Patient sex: M
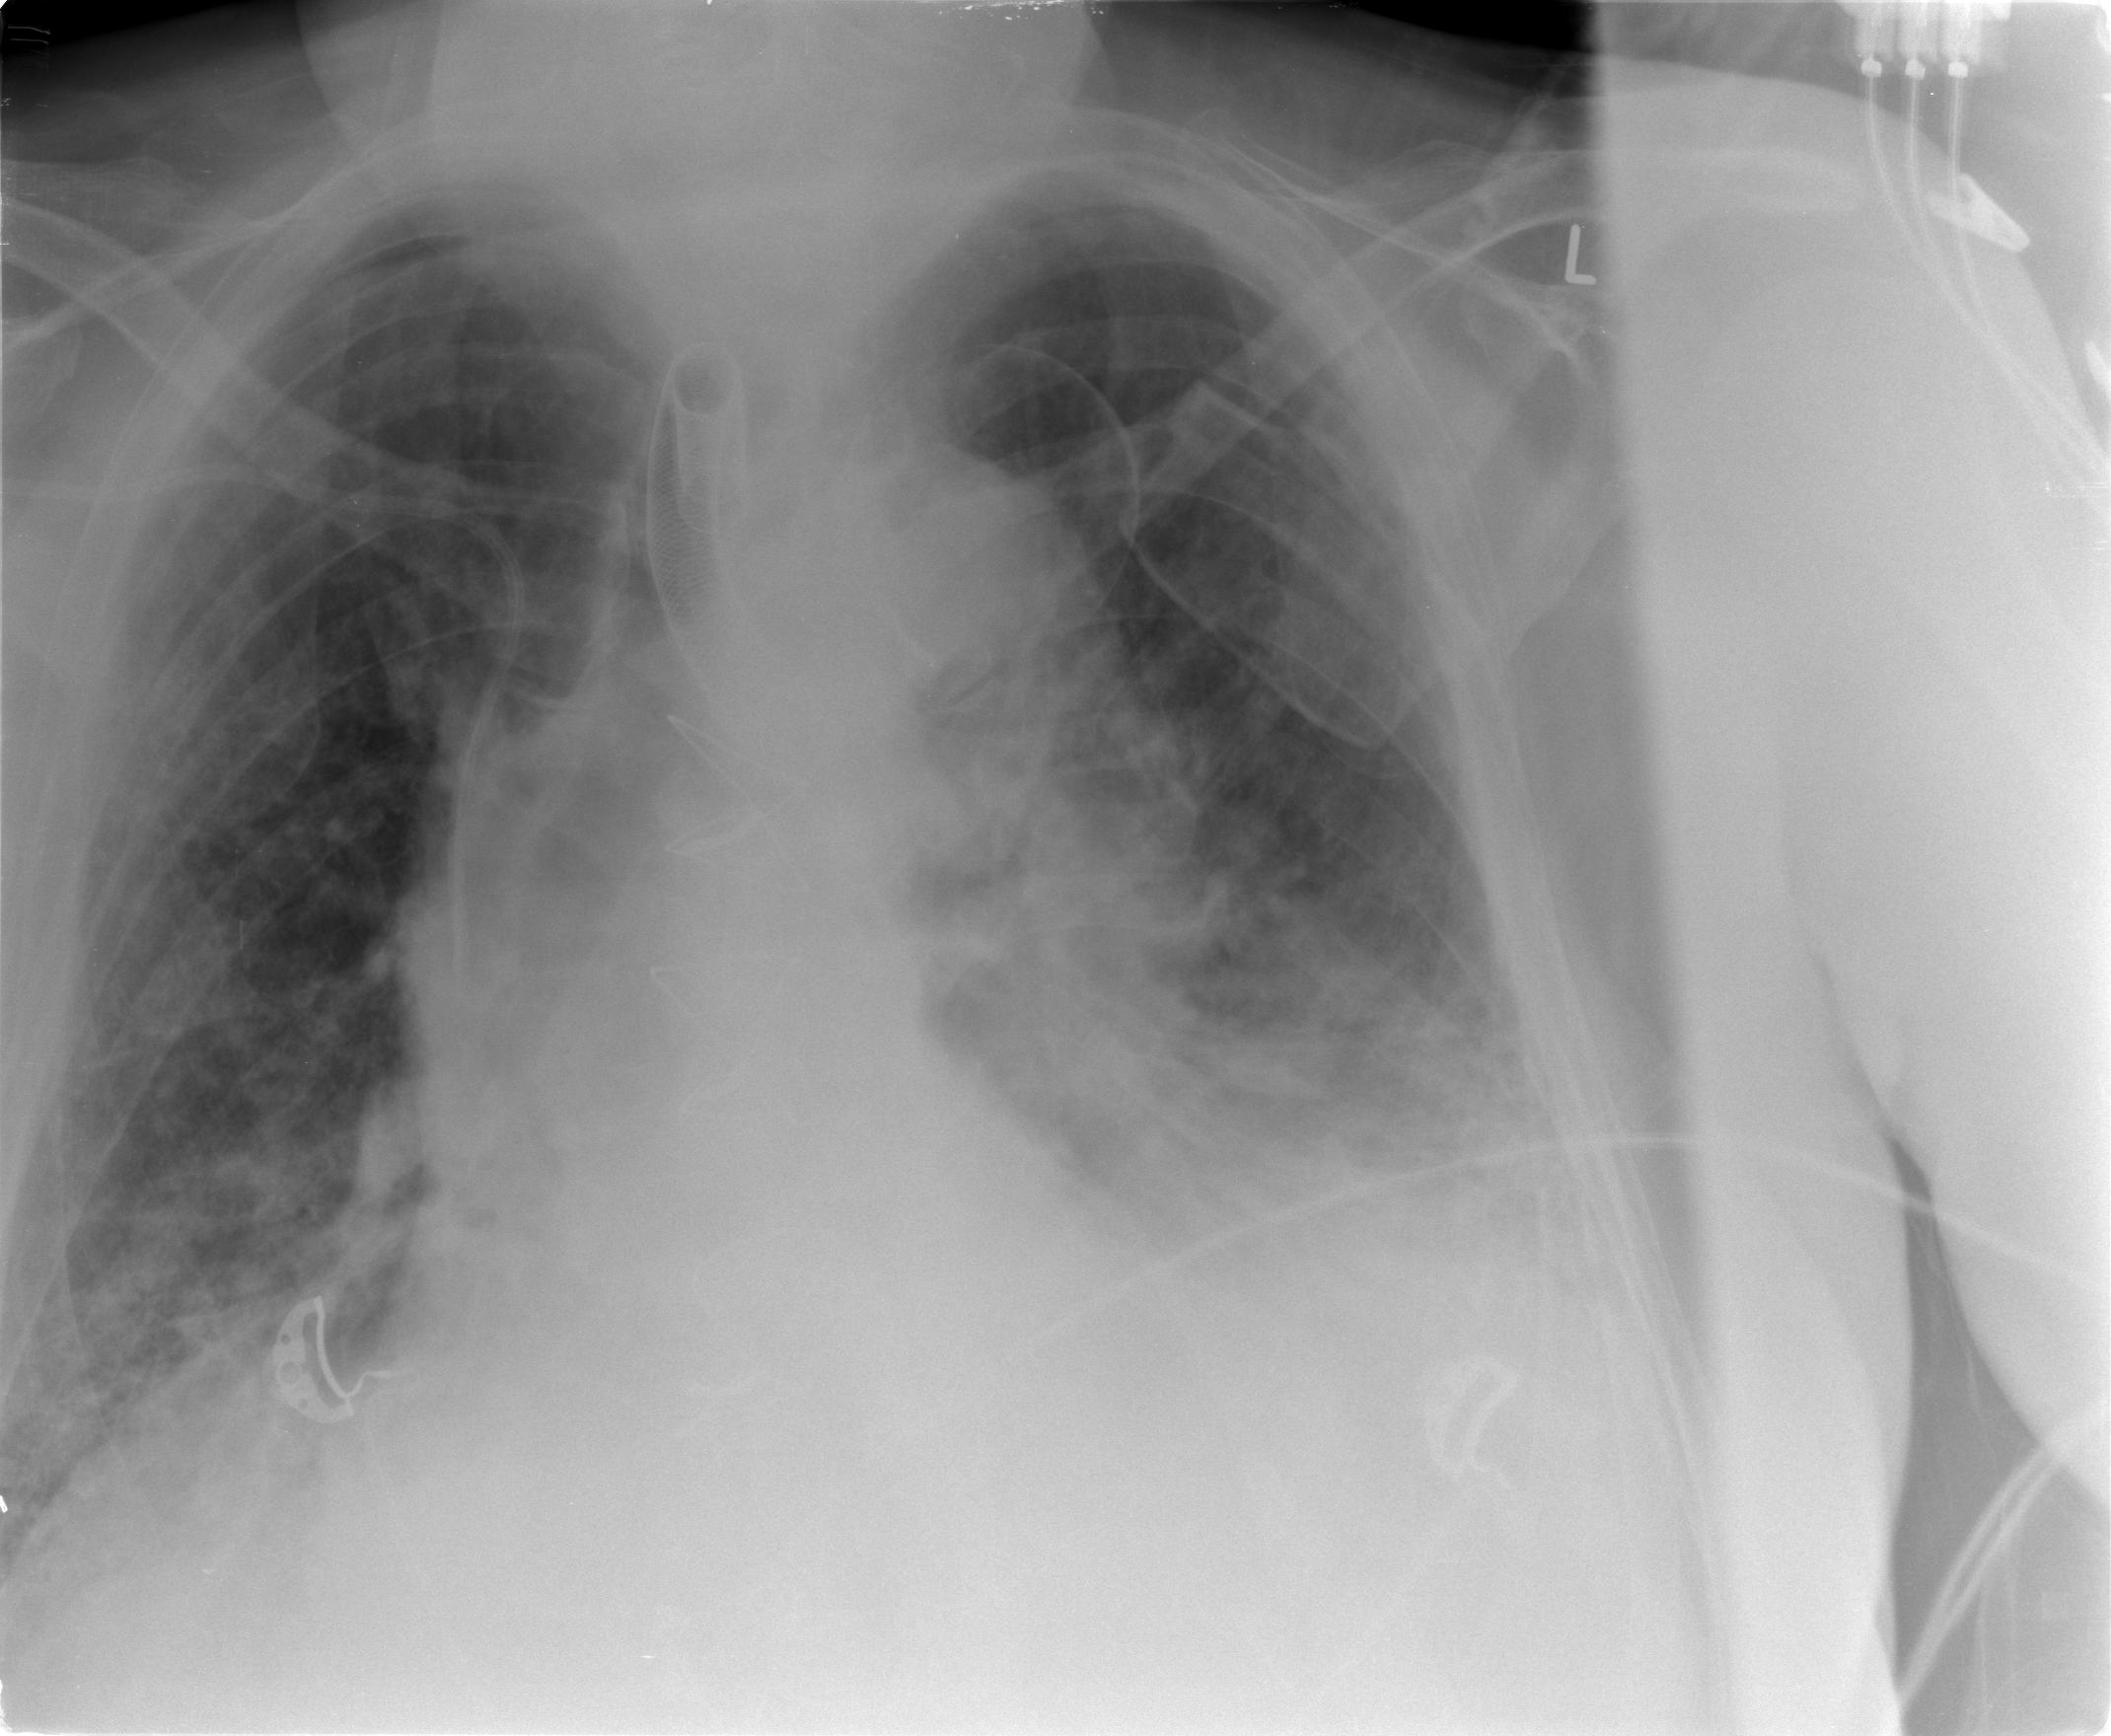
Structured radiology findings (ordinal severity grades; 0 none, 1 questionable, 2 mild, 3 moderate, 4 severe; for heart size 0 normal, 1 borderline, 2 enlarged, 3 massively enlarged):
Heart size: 1
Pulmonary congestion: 2
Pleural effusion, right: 2
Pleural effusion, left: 2
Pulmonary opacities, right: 2
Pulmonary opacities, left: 3
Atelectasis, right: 2
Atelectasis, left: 2